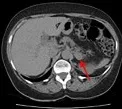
Select axial slices on triphasic CT abdomen of a subtle pancreatic tail lesion (arrow), with nearly the same attenuation as the neighboring pancreatic parenchyma on non-contrast.
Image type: radiology (ct)